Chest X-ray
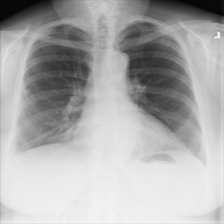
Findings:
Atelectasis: negative
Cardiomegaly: negative
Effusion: negative
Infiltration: negative
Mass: negative
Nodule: negative
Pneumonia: negative
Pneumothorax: negative
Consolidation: negative
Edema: negative
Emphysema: negative
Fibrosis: negative
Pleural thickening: negative
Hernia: negative